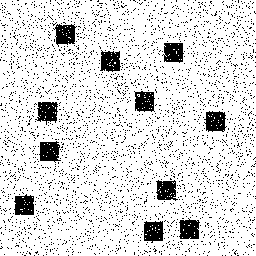
Squares: 11
Triangles: 0
Stars: 0
Total shapes: 11